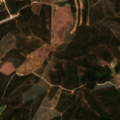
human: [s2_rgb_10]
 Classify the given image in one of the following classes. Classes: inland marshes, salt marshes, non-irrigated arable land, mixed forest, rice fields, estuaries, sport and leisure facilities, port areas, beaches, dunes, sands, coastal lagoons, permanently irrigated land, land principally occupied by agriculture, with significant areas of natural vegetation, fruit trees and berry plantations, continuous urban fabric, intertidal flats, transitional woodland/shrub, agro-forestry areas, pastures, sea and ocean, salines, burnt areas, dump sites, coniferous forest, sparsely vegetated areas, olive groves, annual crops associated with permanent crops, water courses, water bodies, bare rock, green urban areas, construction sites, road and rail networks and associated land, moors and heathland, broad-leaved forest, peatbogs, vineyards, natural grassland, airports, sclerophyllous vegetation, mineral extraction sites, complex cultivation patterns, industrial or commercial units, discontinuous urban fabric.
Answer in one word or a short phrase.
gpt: land principally occupied by agriculture, with significant areas of natural vegetation, broad-leaved forest, transitional woodland/shrub